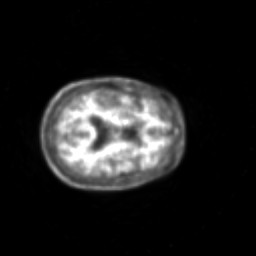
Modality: PET
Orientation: axial
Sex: female
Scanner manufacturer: siemens